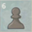
Piece: bP